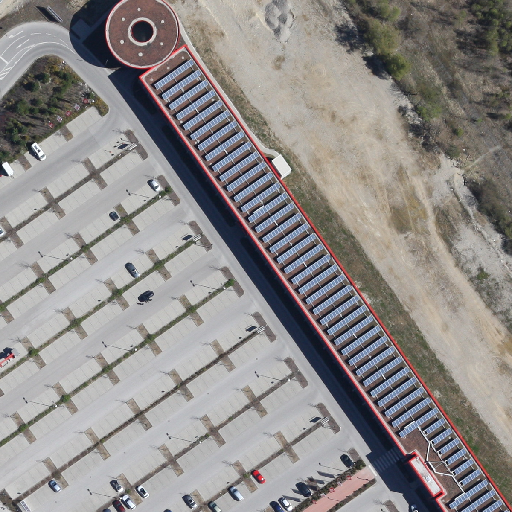
Referring expression: road marking